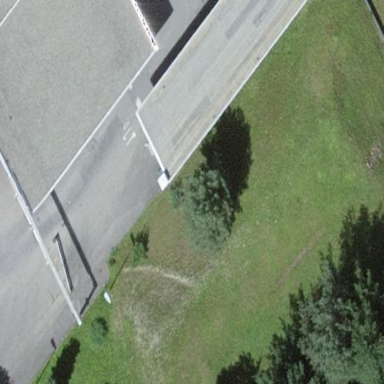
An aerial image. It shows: Building serving as border control checkpoint.